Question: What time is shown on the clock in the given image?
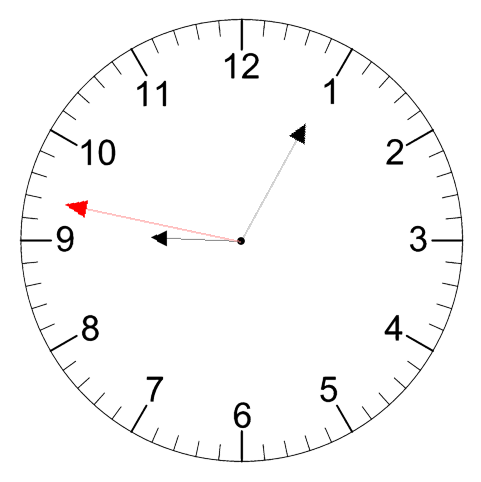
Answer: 09:04:47